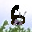
Label: 6